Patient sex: M
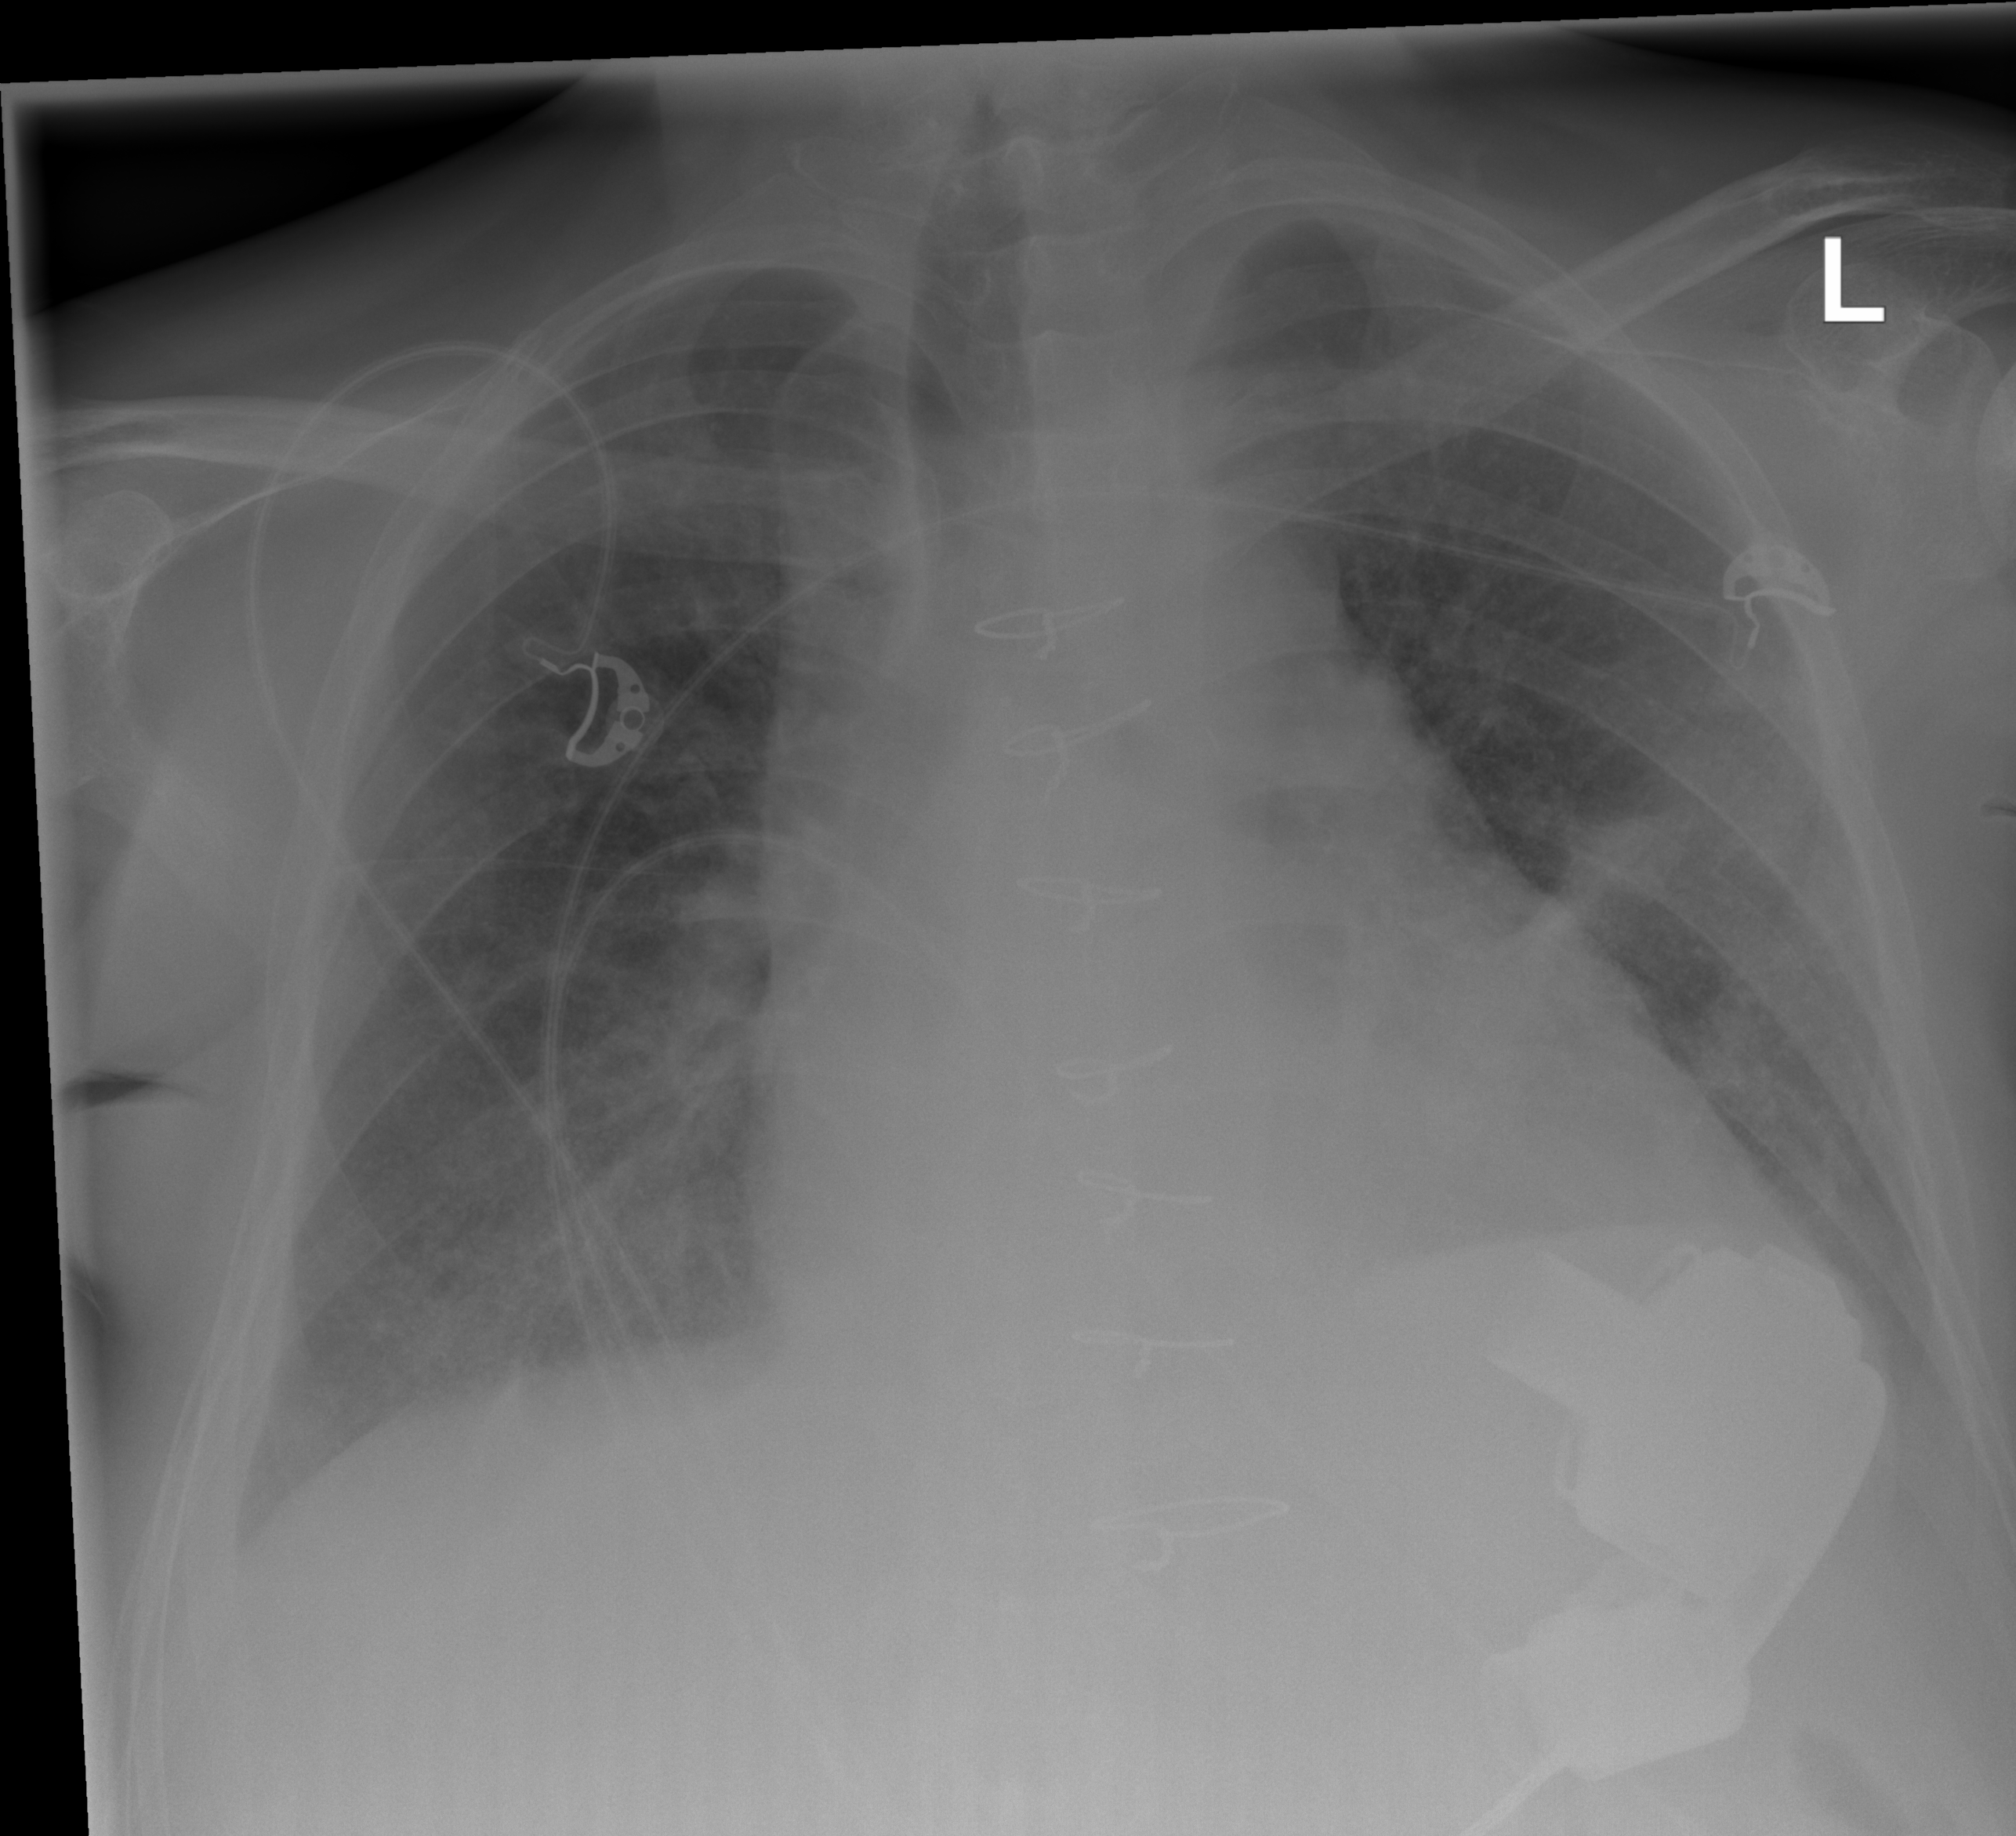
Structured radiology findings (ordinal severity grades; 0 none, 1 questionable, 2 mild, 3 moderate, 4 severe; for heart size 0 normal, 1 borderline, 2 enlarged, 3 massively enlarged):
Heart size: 3
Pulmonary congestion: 2
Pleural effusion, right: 0
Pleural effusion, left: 0
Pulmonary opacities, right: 2
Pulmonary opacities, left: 2
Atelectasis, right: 2
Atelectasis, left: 2